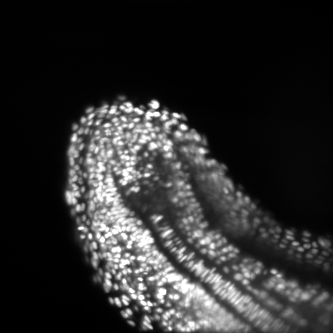
Sample: Zebrafish_2
Volume: 201 slices, 333x333 pixels
Nuclei in middle slice: 565